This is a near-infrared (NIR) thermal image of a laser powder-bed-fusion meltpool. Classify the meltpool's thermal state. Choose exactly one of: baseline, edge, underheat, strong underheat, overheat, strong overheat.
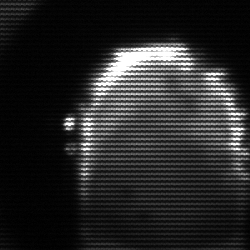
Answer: baseline